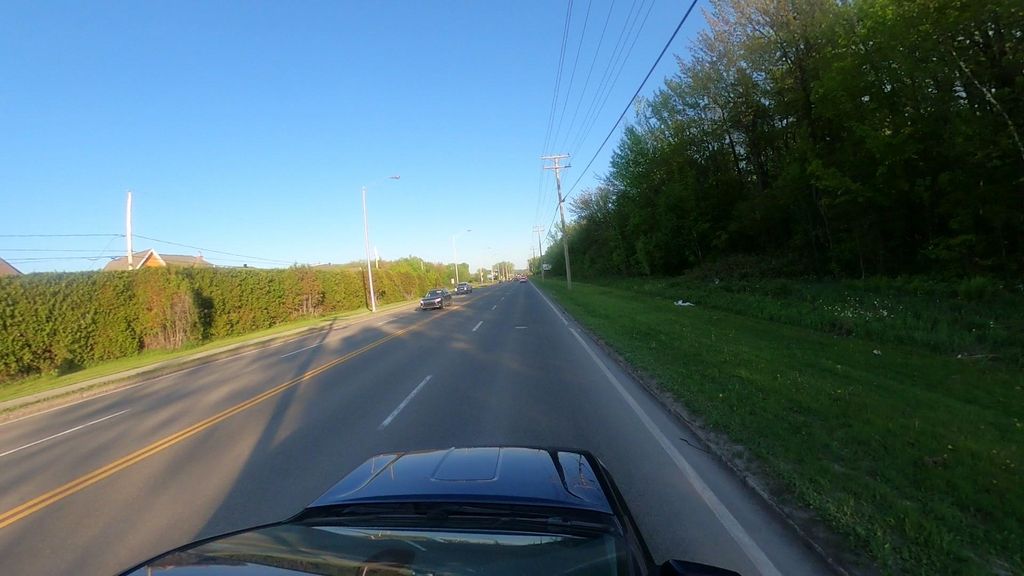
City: quebec_city